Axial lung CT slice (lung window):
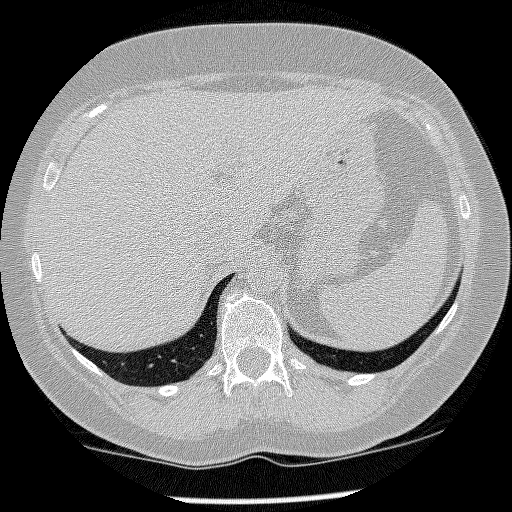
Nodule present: no